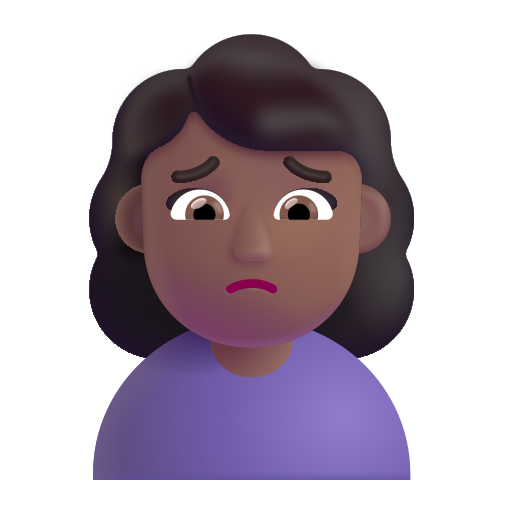
woman frowning color  dark